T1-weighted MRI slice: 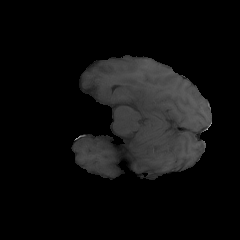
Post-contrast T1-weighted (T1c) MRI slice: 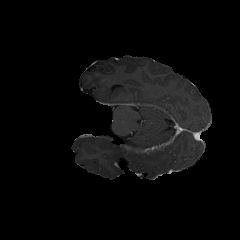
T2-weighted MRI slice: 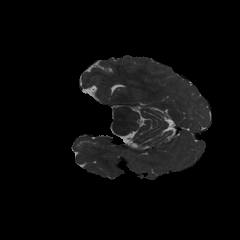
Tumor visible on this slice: no